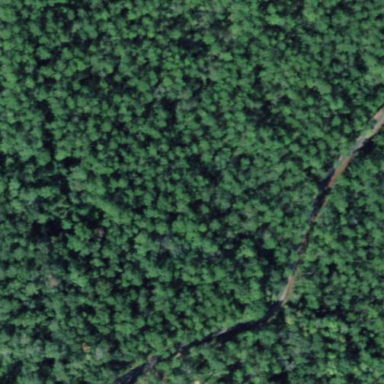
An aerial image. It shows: Mixed woodland area with various types of leaves.